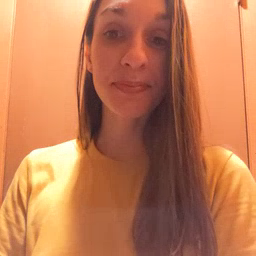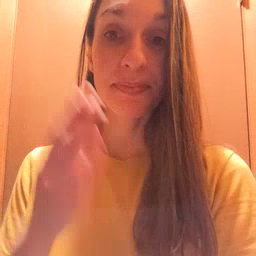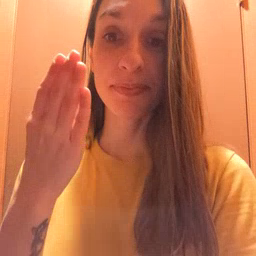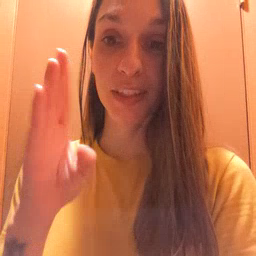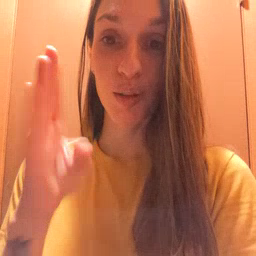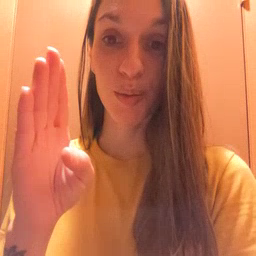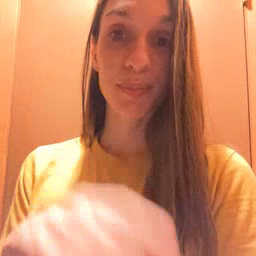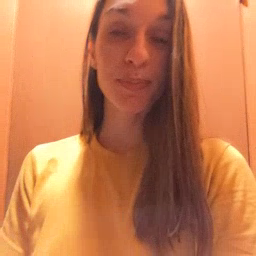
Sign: blue